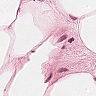
Metastatic tissue present: no